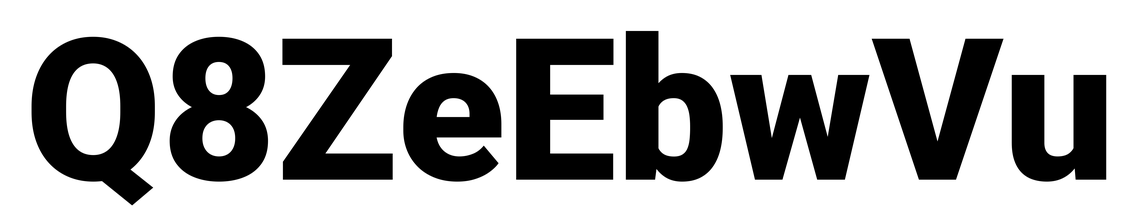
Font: Roboto_Black